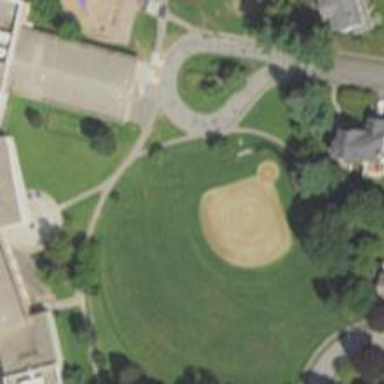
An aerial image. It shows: Baseball pitch for leisure and sports activities.